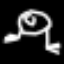
Label: frog